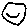
Label: smiley face